Question: I'm trying to use the Web Service component of a Qualtrics survey to get data from a mailing list based on an answer provided by the person completing. So they would select "Bob Jones" and then the Web Service would look at the mailing list to then populate the email address for Bob Jones.
I'm able to call the mailing list and see results successfully with the API token, however, any time I try to add a query, I get a return of "Unexpected json key provided"
How can I access a specific entry? The format of the returned list follows:
'''
{
"result": {
"elements": [
{
"id": "abcdefghijk",
"firstName": "Bob",
"lastName": "Jones",
"email": "bobjones@stackoverflow.com",
"externalDataReference": "Jones, Bob",
"embeddedData": {
"PrimaryEmail": "bobjones@stackoverflow.com",
"DisplayName": "Jones, Bob"
},
"language": "null",
"unsubscribed": false,
"responseHistory": [],
"emailHistory": []
},
'''
I'm attempting to add the query where it says Parameter to Web Service...:

I greatly apologize if this has been discussed already. I searched through as many questions as I could, and didn't find an answer to this. Hope someone will help!
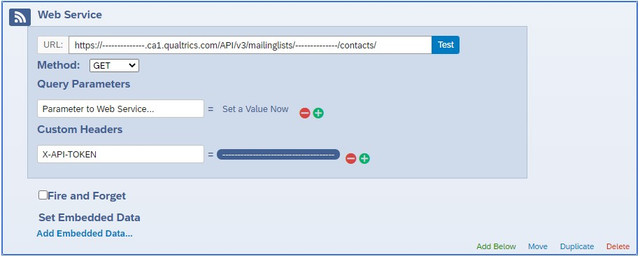
Answer: The API you are trying to use doesn't accept query parameters and you can't use it to get data for a specific contact.
Whether you can do it at all depends on whether your account has XM Directory or Research Core Contacts. If you have Research Core Contacts, the only way to get data for a specific contact is by contact id. If you have XM Directory you can use the search API. See: <URL>